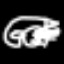
Label: chair